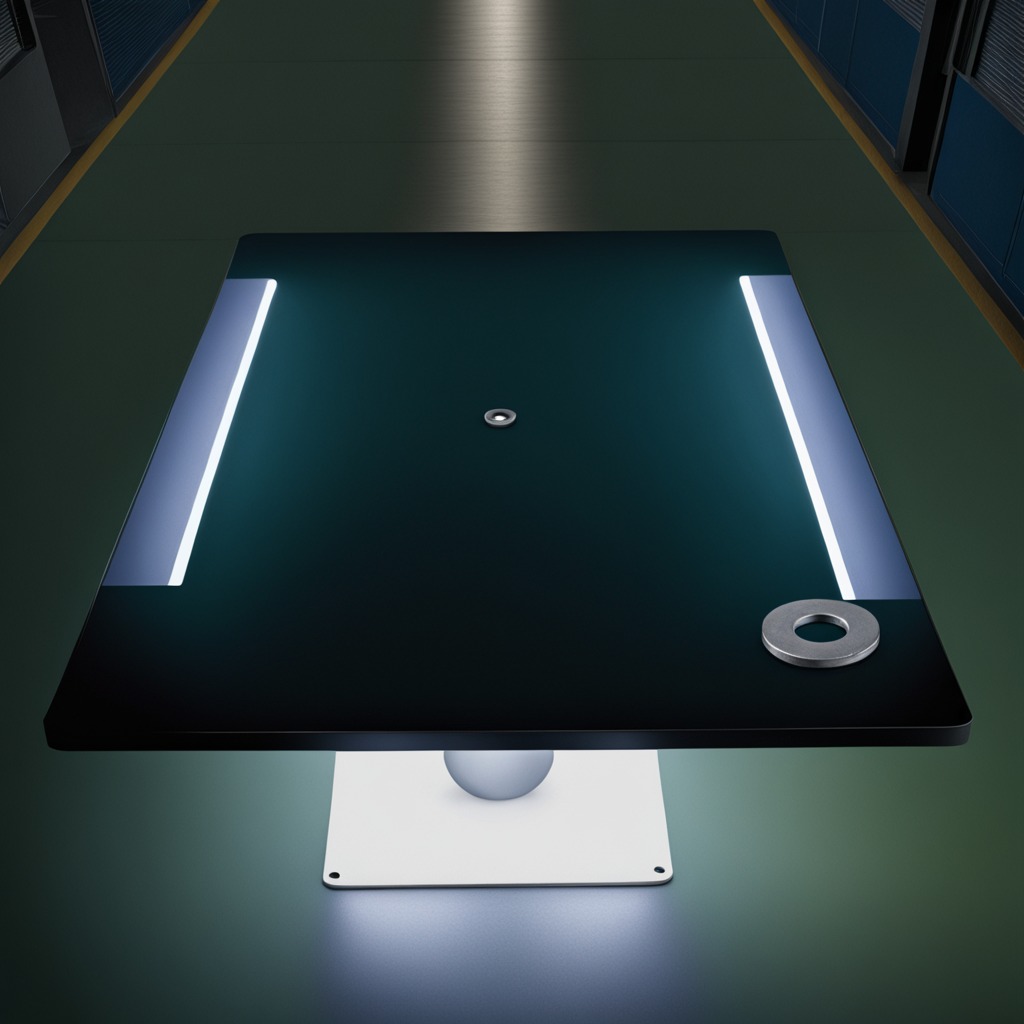
A flat metal washer lying on a clean empty table in a railway signal maintenance room lit by harsh overhead fluorescents photorealistic surface textures crisp shadows high dynamic range